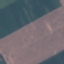
Land use / land cover: AnnualCrop